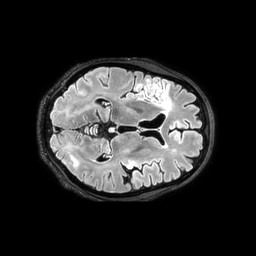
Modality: FLAIR
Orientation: axial
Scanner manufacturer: philips
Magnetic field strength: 3 T
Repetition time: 4.8 s
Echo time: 0.34 s